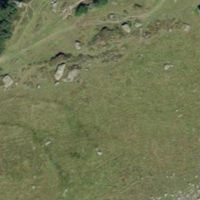
EUNIS habitat code: 23
Species observed at this site:
Euphorbia cyparissias